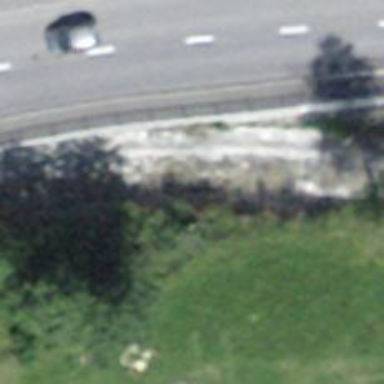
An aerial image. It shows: Tunnel.